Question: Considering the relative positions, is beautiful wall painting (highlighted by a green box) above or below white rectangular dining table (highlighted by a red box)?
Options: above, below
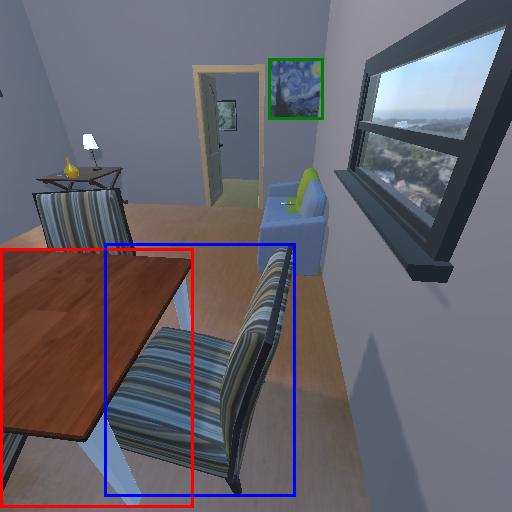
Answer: above